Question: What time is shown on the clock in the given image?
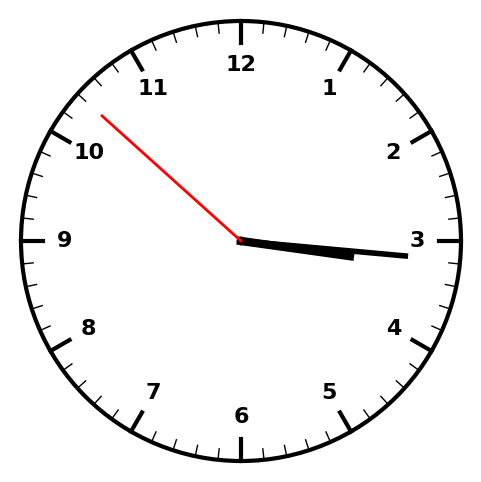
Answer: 03:15:52